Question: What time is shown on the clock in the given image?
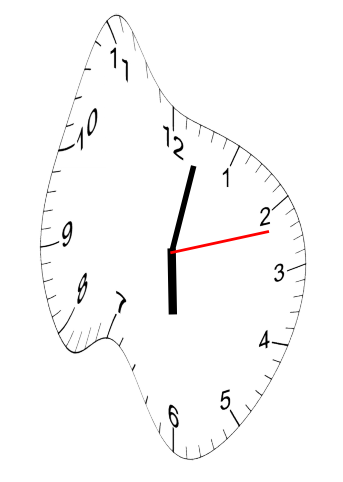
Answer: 06:02:12